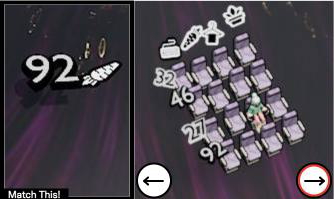
Task: seats
Answer: no